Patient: sex M, age 45
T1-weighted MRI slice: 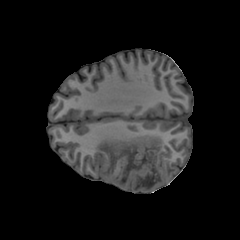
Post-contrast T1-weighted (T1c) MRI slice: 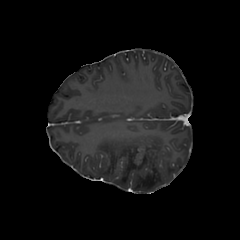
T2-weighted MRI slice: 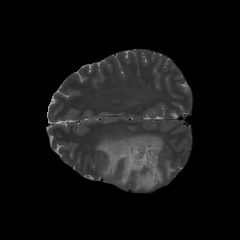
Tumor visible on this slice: yes
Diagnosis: Astrocytoma, IDH-wildtype
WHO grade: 2